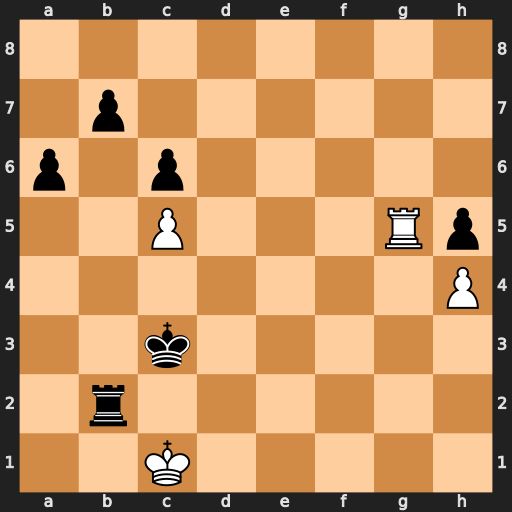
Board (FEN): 8/1p6/p1p5/2P3Rp/7P/2k5/1r6/2K5
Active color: w
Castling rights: -
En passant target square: -
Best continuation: Rg3+ Kd4 Kxb2